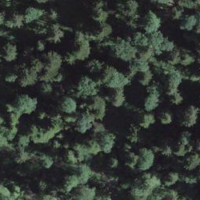
EUNIS habitat code: 44
Species observed at this site:
Mercurialis perennis